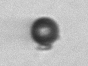
Label: bead